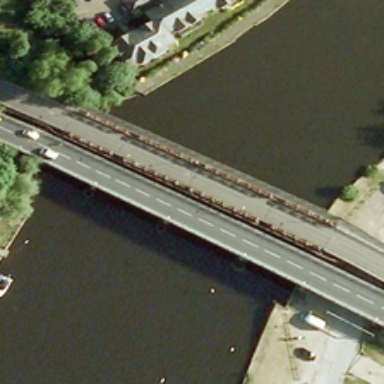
Some green trees and several buildings are in one side of a river with a bridge over it .